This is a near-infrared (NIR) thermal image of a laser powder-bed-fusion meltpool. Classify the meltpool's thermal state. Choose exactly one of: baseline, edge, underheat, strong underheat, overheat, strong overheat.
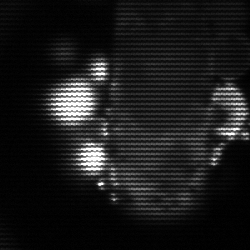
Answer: strong underheat